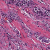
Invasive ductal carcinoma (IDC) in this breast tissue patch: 0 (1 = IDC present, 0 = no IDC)